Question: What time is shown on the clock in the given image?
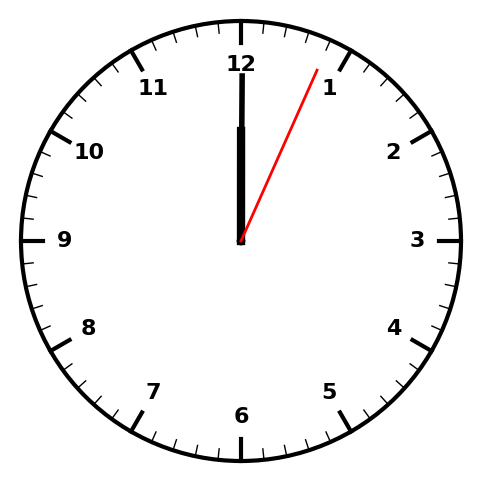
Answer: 12:00:04